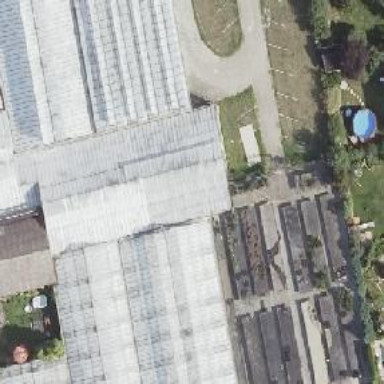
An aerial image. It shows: Greenhouse.